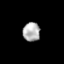
Tissue: prostate
Cell type: T cells
Senescence score: 0.2585
Nuclear area (px): 318
Mean DAPI intensity: 176.333